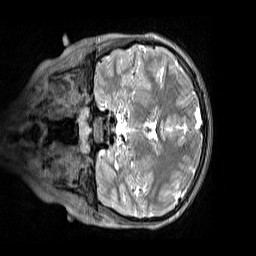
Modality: T2w
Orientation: coronal
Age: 10
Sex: female
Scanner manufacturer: siemens
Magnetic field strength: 3 T
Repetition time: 3.2 s
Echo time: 0.408 s